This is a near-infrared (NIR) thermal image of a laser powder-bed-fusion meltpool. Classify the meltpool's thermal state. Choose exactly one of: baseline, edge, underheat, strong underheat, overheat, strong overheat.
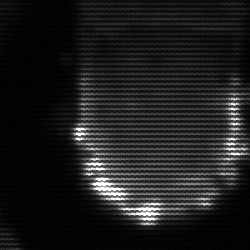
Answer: baseline